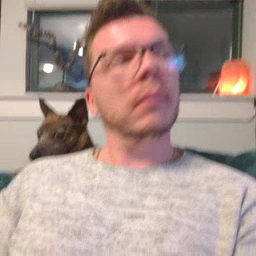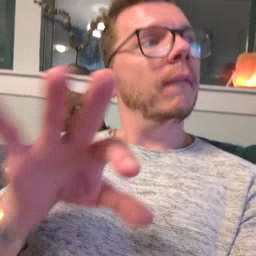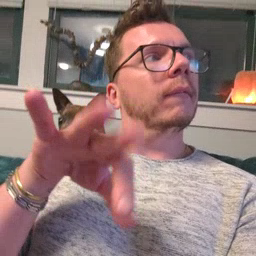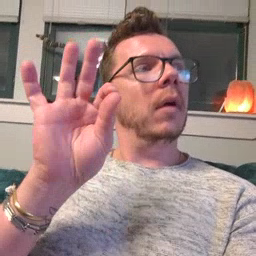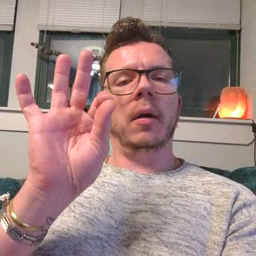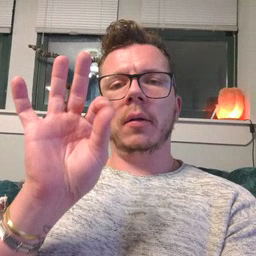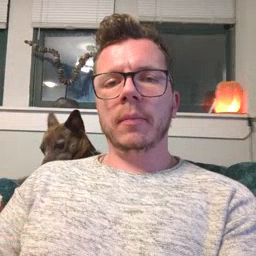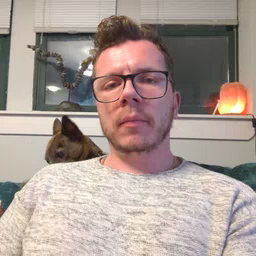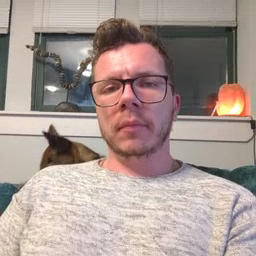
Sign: find